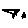
Label: star